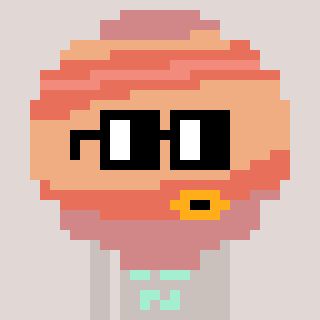
a pixel art character with square black glasses, a jupiter-shaped head and a foggrey-colored body on a warm background